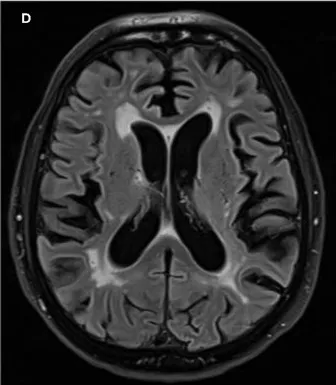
(D) FLAIR sequence of October 2018, when patient presented for fifth cycle of cyclophosphamide treatment and with a marked clinical improvement. Images show a clear reduction of small vessel disease.
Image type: radiology (mri)